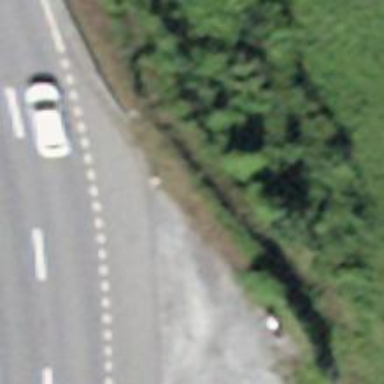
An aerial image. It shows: Bus stop along the road.